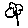
Label: flower